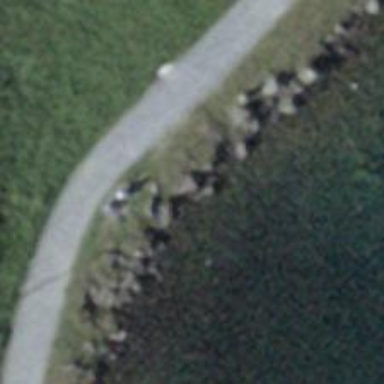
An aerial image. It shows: Bench.